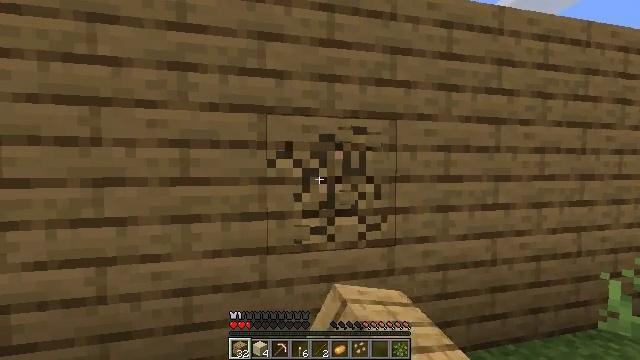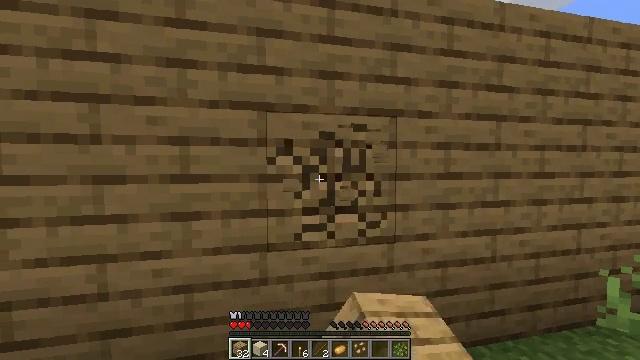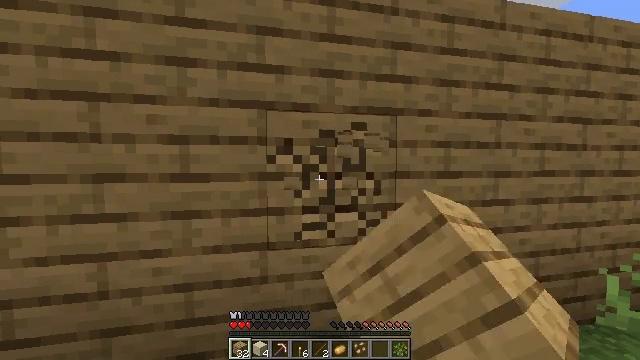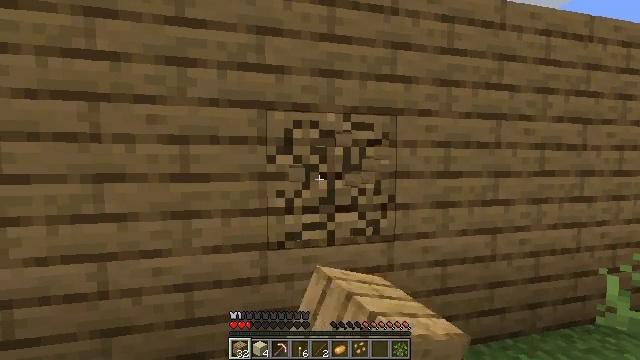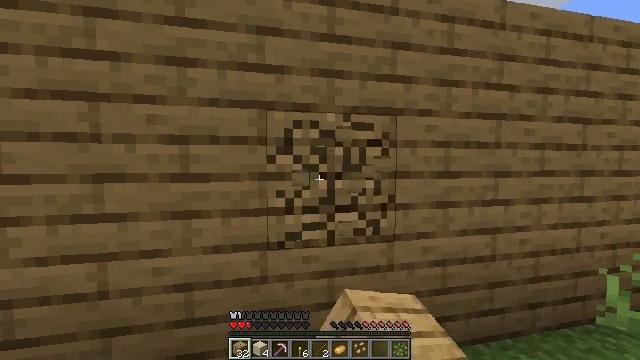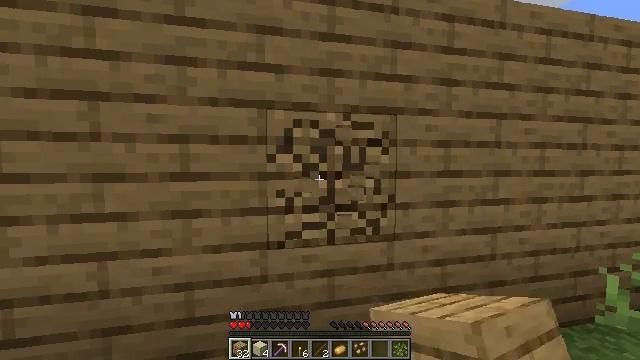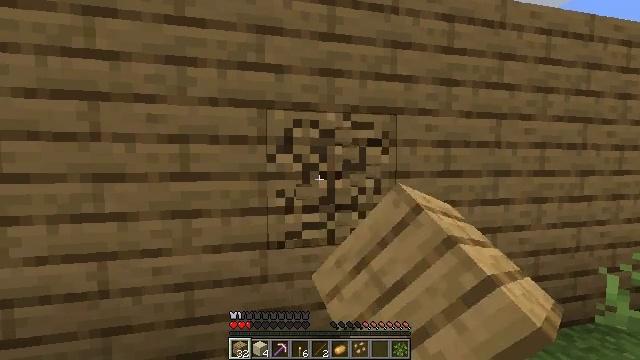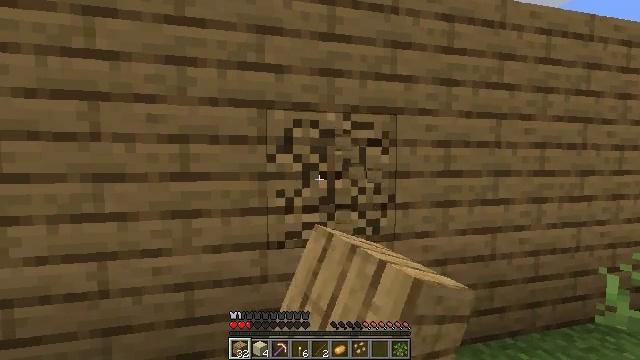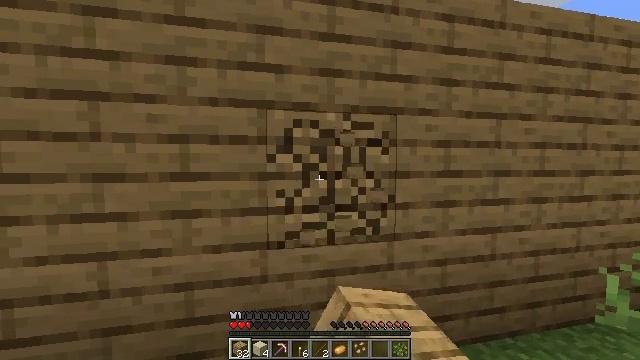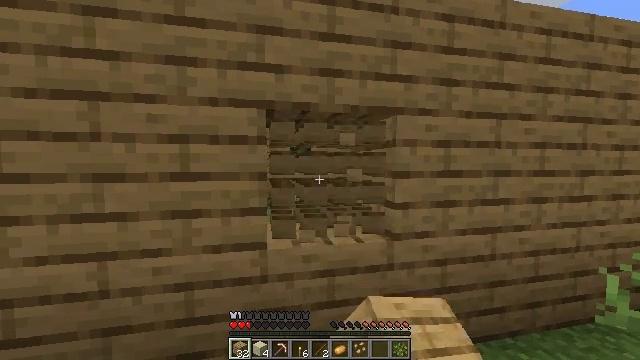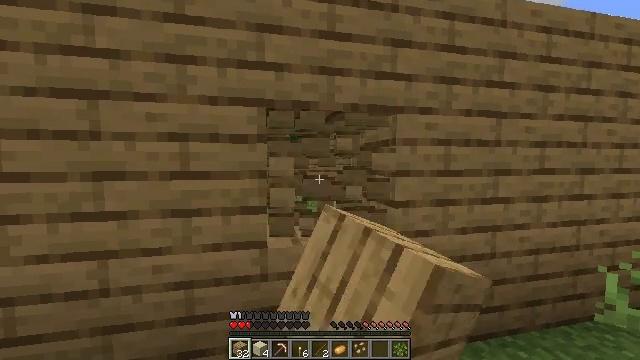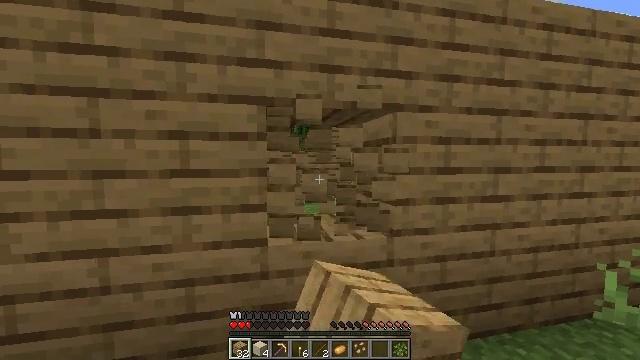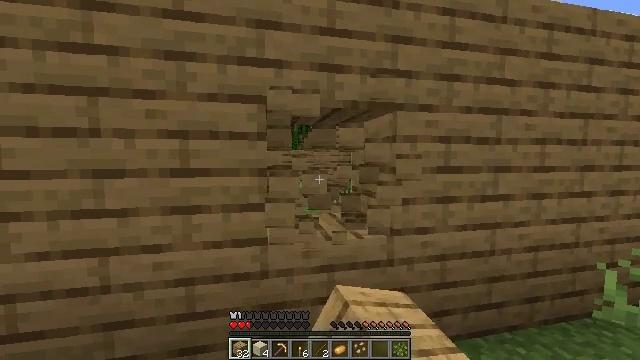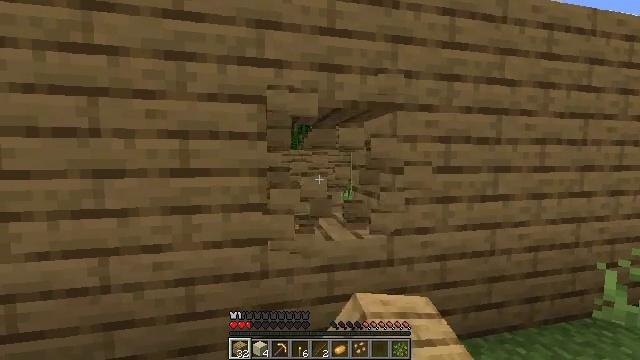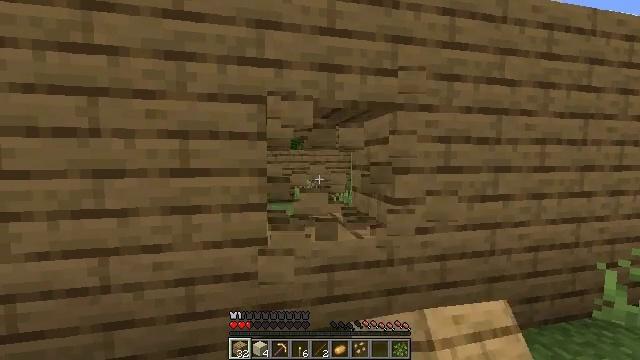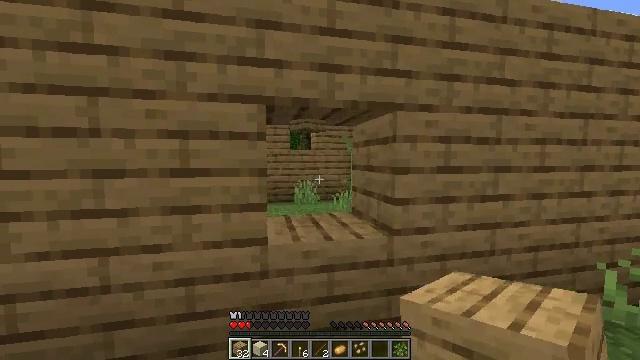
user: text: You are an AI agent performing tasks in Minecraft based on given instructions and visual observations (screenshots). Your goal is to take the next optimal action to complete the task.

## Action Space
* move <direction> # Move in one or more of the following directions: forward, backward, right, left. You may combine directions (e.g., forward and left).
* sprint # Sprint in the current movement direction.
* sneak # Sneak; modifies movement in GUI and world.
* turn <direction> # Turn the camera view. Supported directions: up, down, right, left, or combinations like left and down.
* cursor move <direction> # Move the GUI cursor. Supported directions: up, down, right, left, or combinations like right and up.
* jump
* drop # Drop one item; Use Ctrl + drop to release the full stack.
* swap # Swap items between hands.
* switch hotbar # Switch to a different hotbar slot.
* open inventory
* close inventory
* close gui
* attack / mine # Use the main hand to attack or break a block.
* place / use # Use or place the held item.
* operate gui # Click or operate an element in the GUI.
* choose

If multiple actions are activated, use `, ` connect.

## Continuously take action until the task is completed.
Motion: motion action
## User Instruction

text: Break the existing planks.
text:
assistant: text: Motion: attack / mine
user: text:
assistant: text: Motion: attack / mine
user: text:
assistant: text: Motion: attack / mine
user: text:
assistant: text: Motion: attack / mine
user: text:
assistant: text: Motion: attack / mine
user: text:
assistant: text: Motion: attack / mine
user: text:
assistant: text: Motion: attack / mine
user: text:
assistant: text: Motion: attack / mine
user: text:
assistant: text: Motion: attack / mine
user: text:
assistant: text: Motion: attack / mine
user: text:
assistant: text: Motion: attack / mine
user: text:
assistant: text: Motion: attack / mine
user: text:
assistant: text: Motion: attack / mine
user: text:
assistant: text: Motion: attack / mine
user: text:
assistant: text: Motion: attack / mine
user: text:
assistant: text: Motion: move right, attack / mine
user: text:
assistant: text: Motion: move right, turn down, attack / mine
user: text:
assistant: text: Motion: move right, turn left and down, attack / mine
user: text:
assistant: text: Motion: move right, turn left and down, attack / mine
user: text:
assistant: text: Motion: turn left and down, attack / mine
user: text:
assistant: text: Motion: turn left, attack / mine
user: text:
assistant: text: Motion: turn left and down, attack / mine
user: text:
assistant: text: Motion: turn left, attack / mine
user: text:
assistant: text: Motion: turn left, attack / mine
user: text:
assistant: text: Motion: turn left, attack / mine
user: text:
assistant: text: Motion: attack / mine
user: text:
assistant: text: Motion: attack / mine
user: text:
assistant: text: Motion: attack / mine
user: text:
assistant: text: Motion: attack / mine
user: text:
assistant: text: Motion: attack / mine